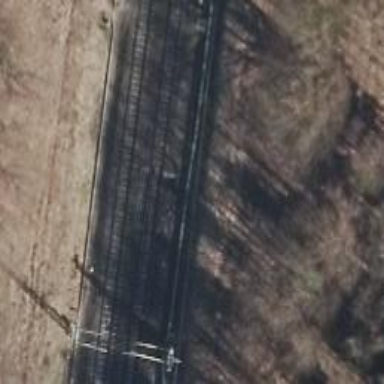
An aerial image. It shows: Railway switch with turnout to the right.